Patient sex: F
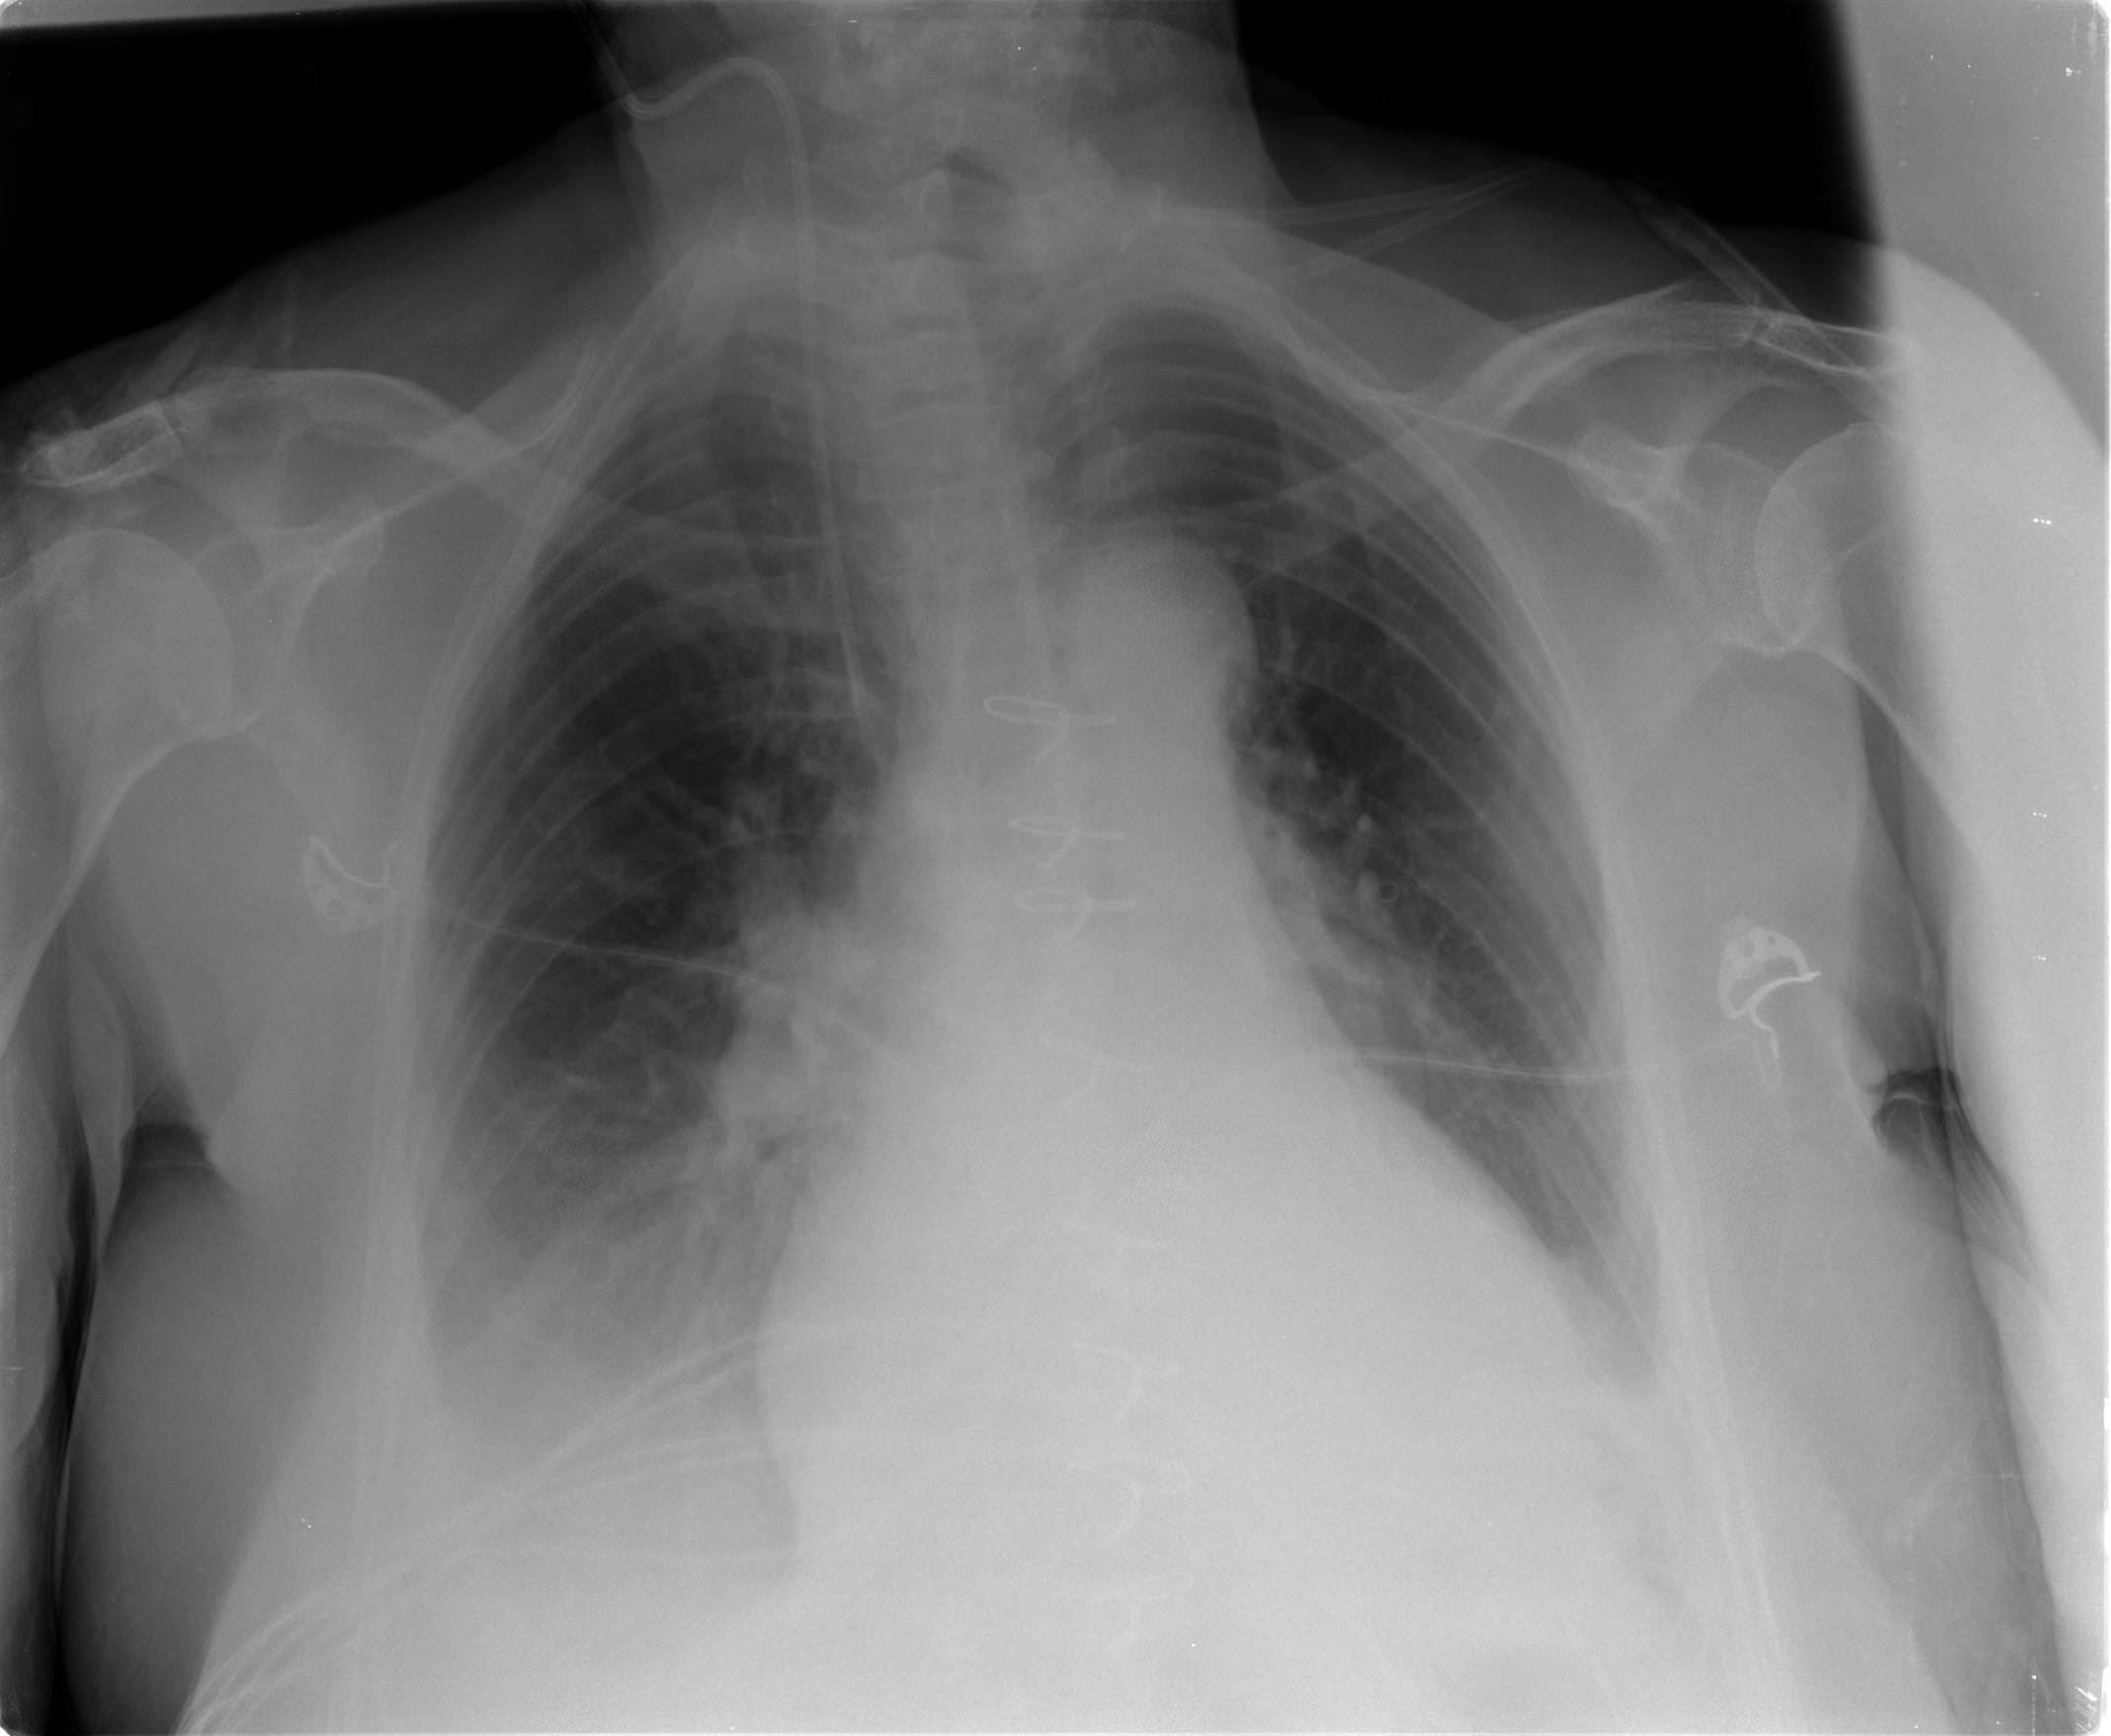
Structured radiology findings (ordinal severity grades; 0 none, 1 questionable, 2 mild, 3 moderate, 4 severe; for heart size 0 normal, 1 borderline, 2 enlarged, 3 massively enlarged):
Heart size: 2
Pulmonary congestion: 2
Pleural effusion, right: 2
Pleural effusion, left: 2
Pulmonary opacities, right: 2
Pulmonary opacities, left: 0
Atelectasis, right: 2
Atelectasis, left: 2